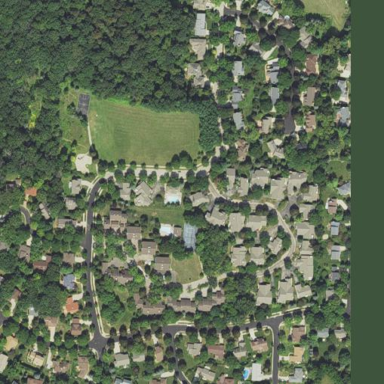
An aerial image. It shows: Residential neighbourhood.